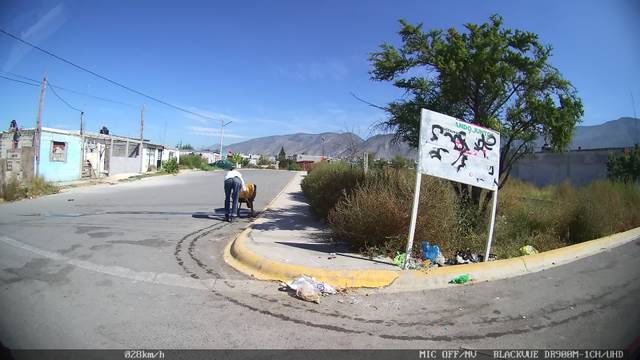
Region: Mexico
Coordinates: 25.391, -100.956